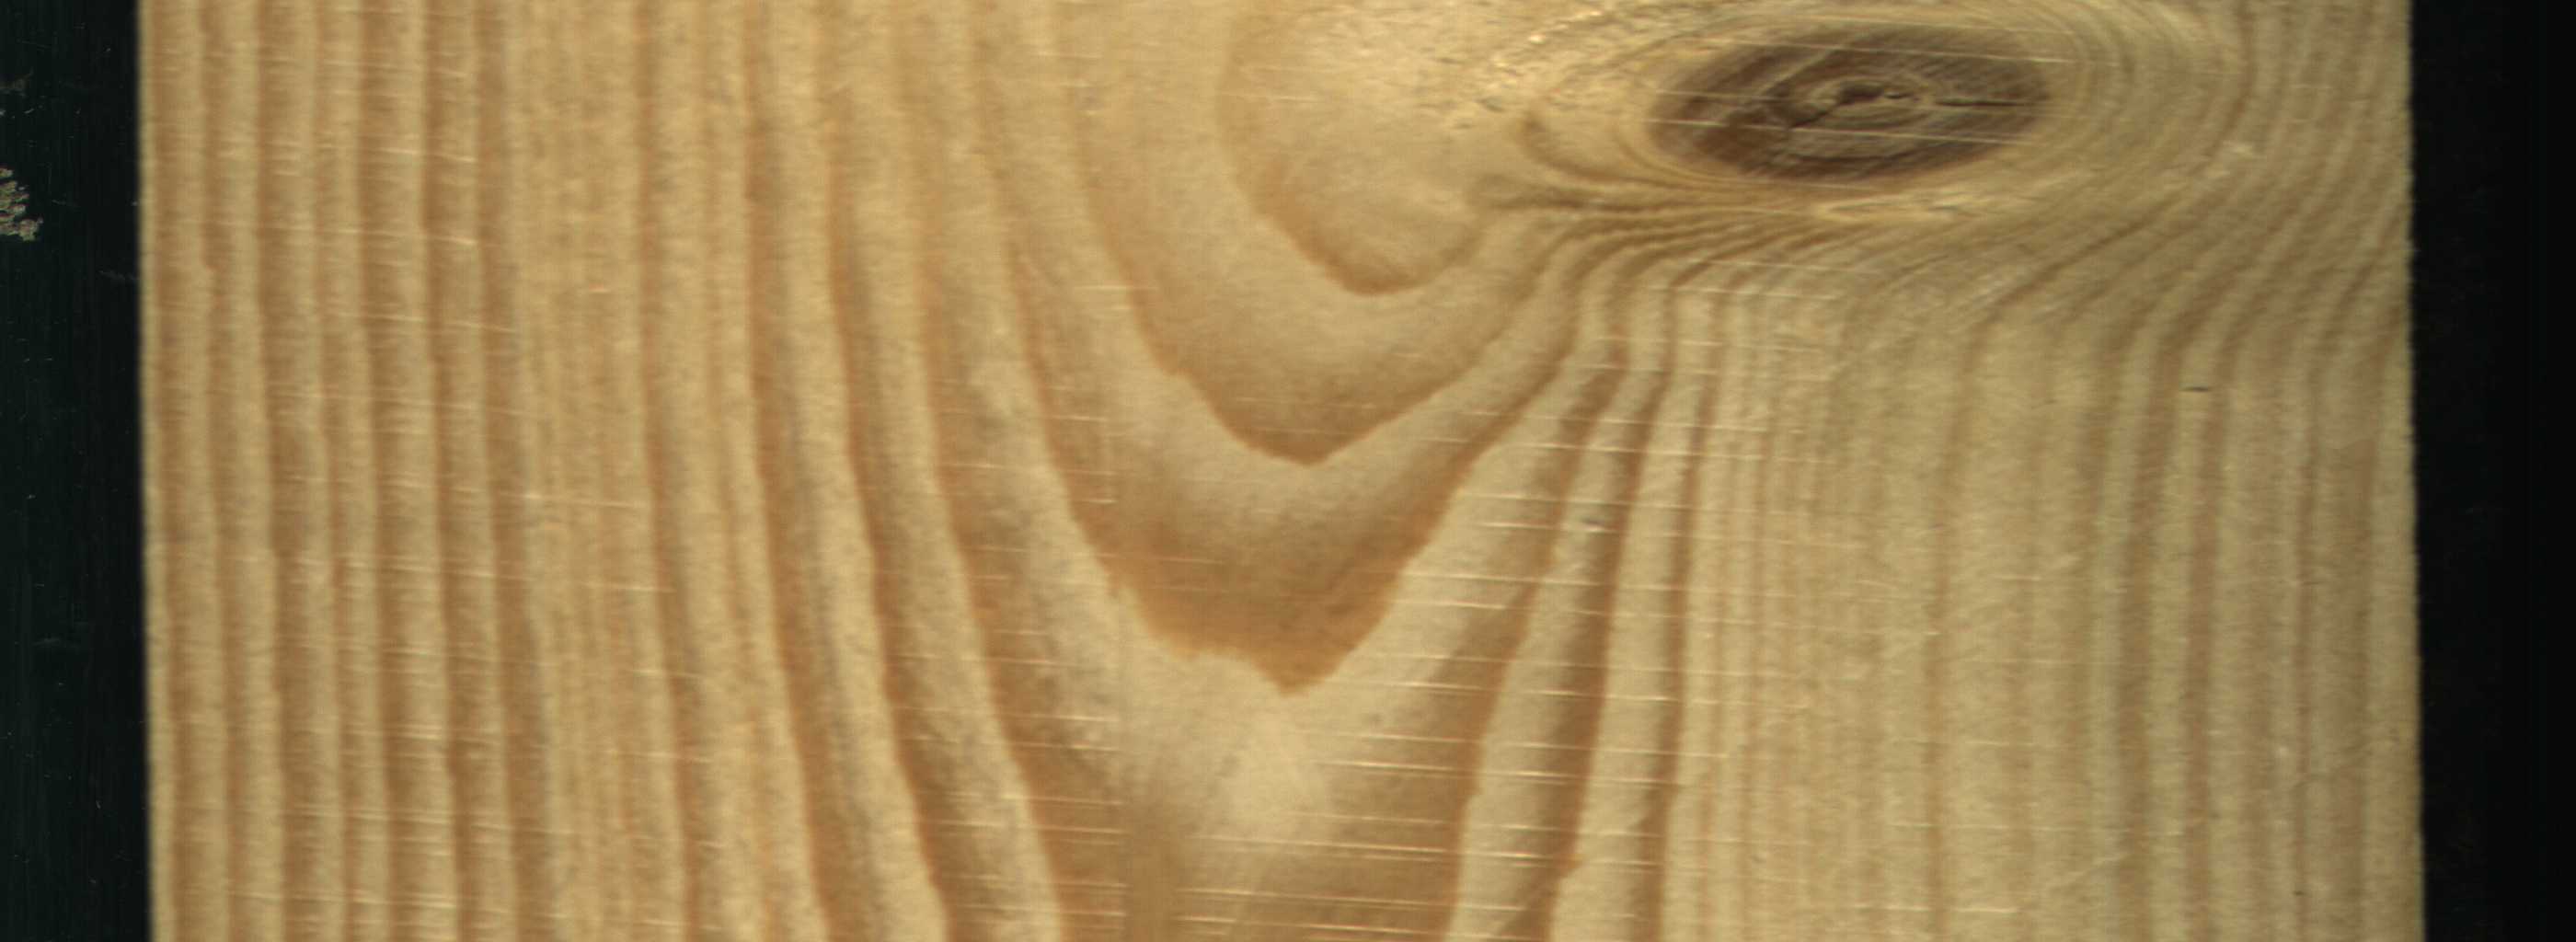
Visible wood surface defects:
Live_Knot